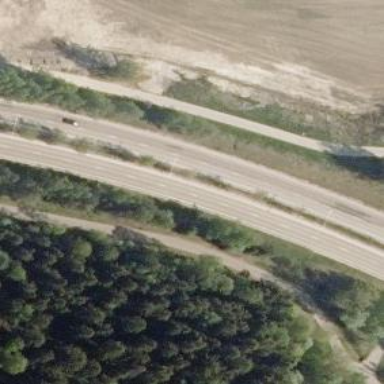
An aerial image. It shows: Asphalt cycleway.